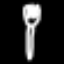
Label: fork